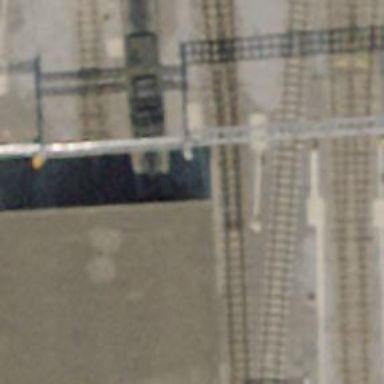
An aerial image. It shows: Railway switch.